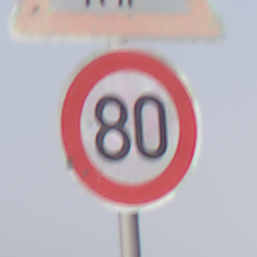
Verkehrszeichen: Geschwindigkeit80
Zusatzzeichen oben: ViehtriebLinks
Umgebung: Outdoor, Nature
Tageszeit: MorningAfternoon
Wetter: PartlyCloudy
Licht: Natural
Jahreszeit: NotSpecified
Kontrast: MediumContrast